Question: Hello friends i wnat to make custom slidng drawer like you-tube in my application

When user click on any item it should be show me like above image which i highlight so any idea how can i achieve this ?
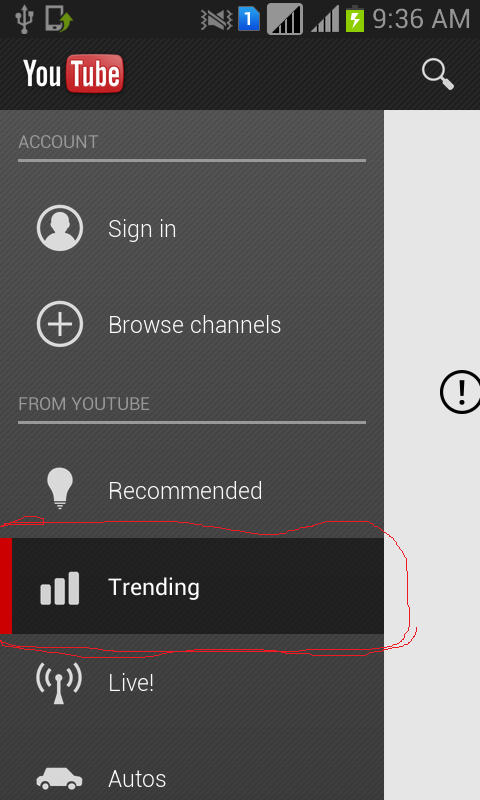
Answer: Yesterday I faced same problem
'but this examples highlight selector in whole listbackground but i also want red color indicator at starting which is mention'
You need to create two selector. 1. For whole item 2. for that red part
For that Place a view in listitem on left side and create a selector for it.
then use following code. Here 'android:duplicateParentState="true"' works for you.
When this attribute is set to true, the view gets its drawable state
(focused, pressed, etc.) from its direct parent rather than from
itself.
'''
<TextView
android:layout_width="3dp"
android:layout_height="match_parent"
android:duplicateParentState="true"
android:background="@drawable/selector_for_red" />
'''